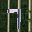
Label: 7